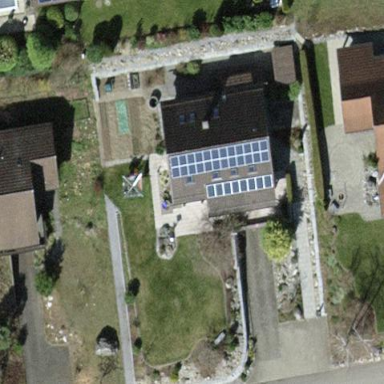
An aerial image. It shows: Detached building with gabled roof.